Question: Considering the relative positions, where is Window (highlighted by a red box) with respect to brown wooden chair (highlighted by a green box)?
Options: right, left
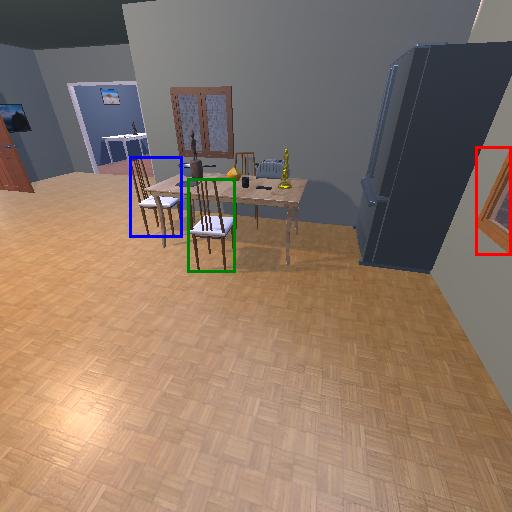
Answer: right